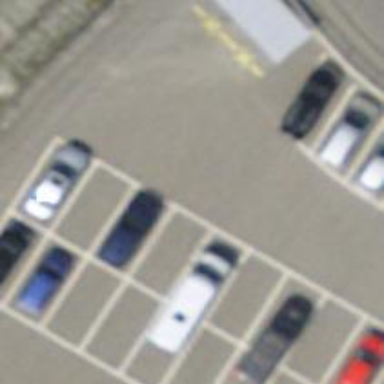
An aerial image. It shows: Asphalt parking aisle off service road.